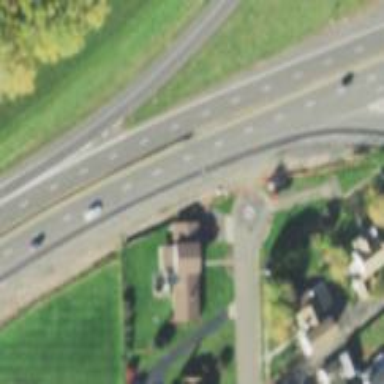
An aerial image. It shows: Turning loop on the road.